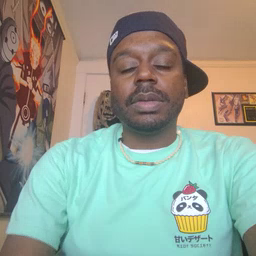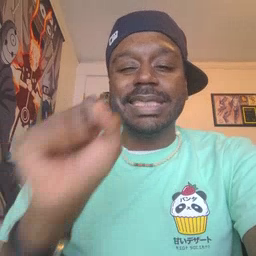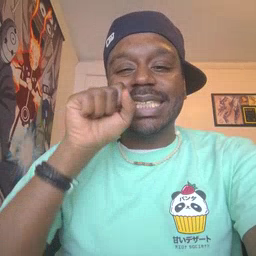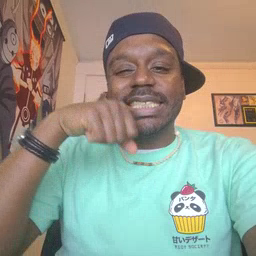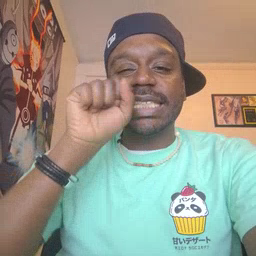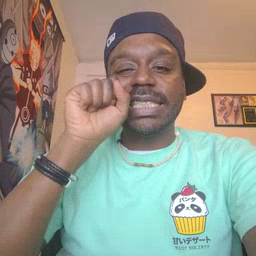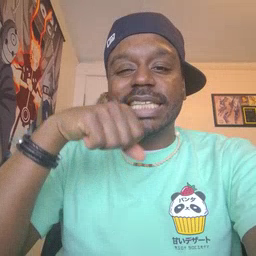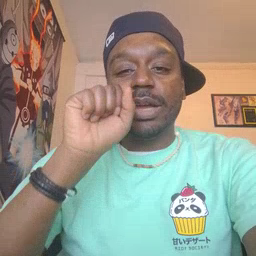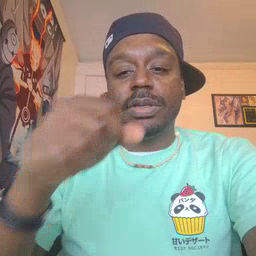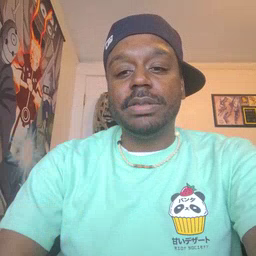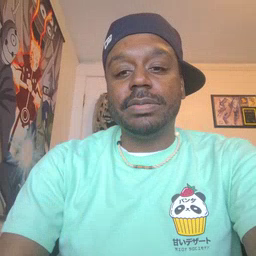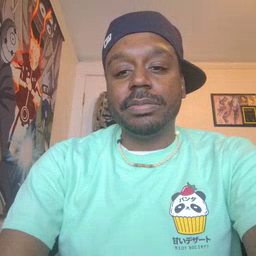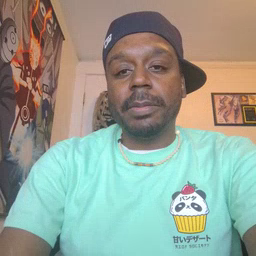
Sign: carrot